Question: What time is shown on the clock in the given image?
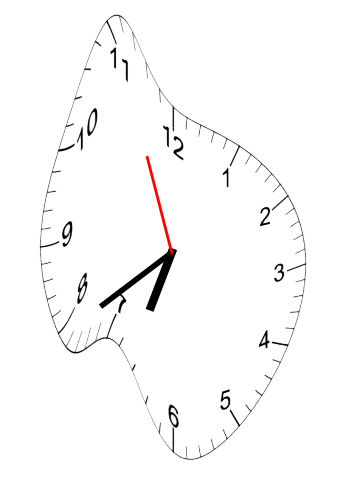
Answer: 06:38:56